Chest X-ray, AP view. Patient: 49 years old, sex M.
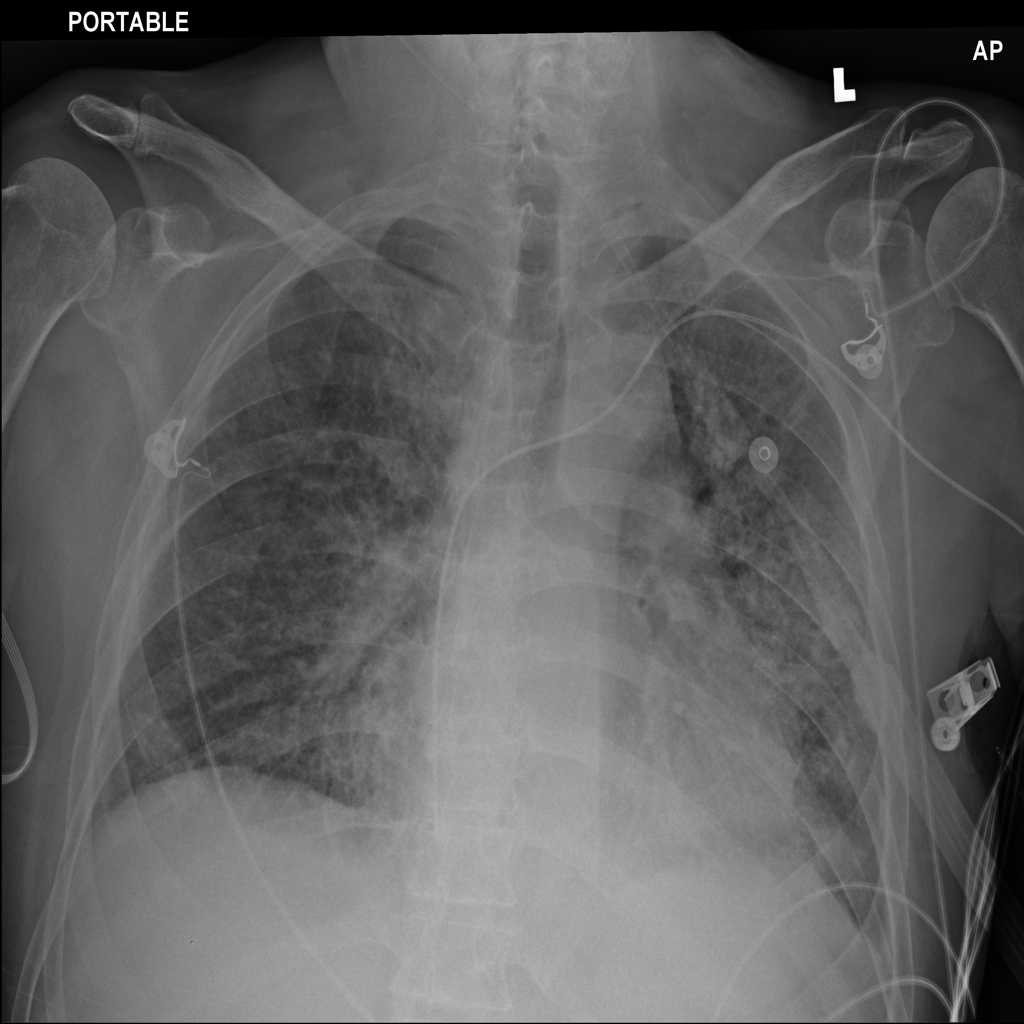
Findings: Infiltration